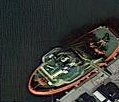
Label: Towing_vessel